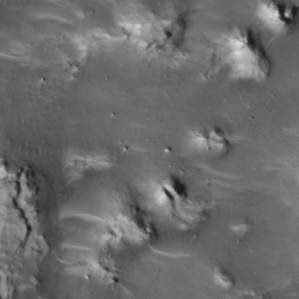
Label: non_frost